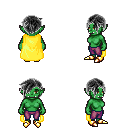
a pixel art fantasy rpg character, female body template, orc, green skin, yellow cape, magenta pants, gray pixie cut hairstyle, gold boots, four views (front, back, left, right), 2x2 character sprite sheet, small pixel art, hard edges, no anti-aliasing